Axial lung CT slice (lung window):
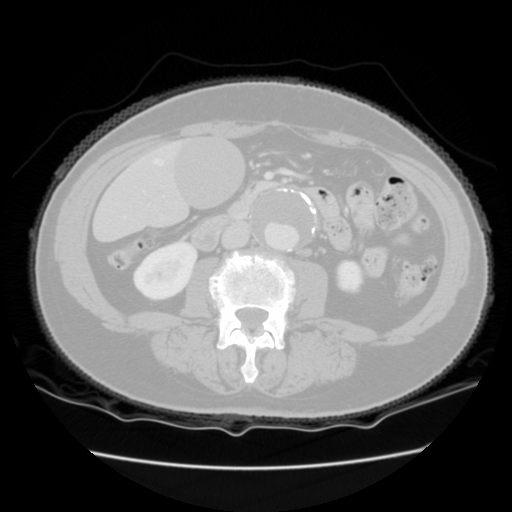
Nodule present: no